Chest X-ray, AP view. Patient: 64 years old, sex F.
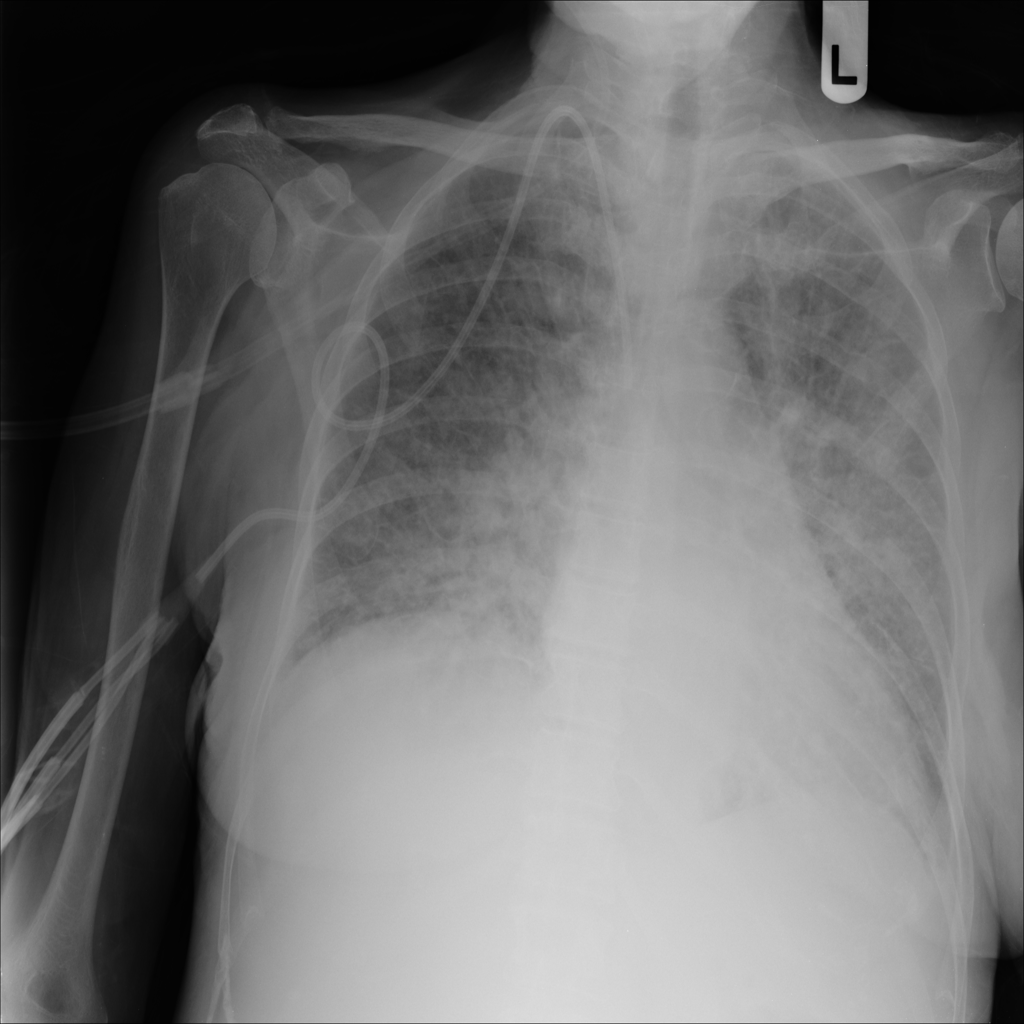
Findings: Consolidation, Edema